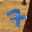
Label: 7